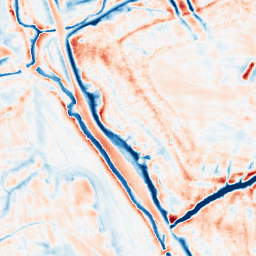
Category: edge_preserving
Decomposition family: bilateral
Decomposition parameters: d: 21
sigma_color: 25
sigma_space: 100
Upsampling method: sinc_hamming
Upsampling parameters: scale: 8
kernel_size: 16
Upsampling scale: 8